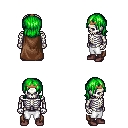
a pixel art fantasy rpg character, male body template, skeleton, brown cape, white pants, green long bangs hairstyle, bronze tiara, maroon shoes, four views (front, back, left, right), 2x2 character sprite sheet, small pixel art, hard edges, no anti-aliasing